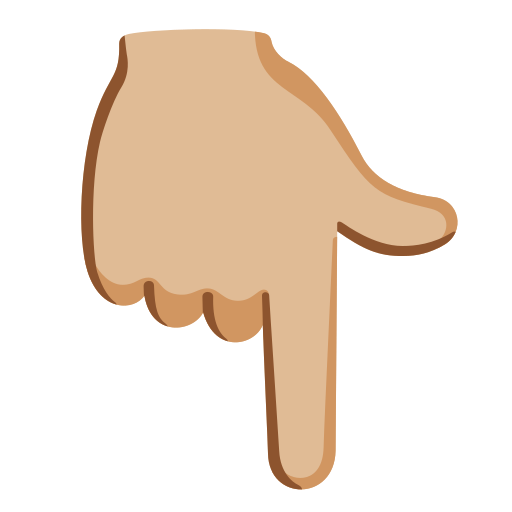
Emoji: 👇🏼